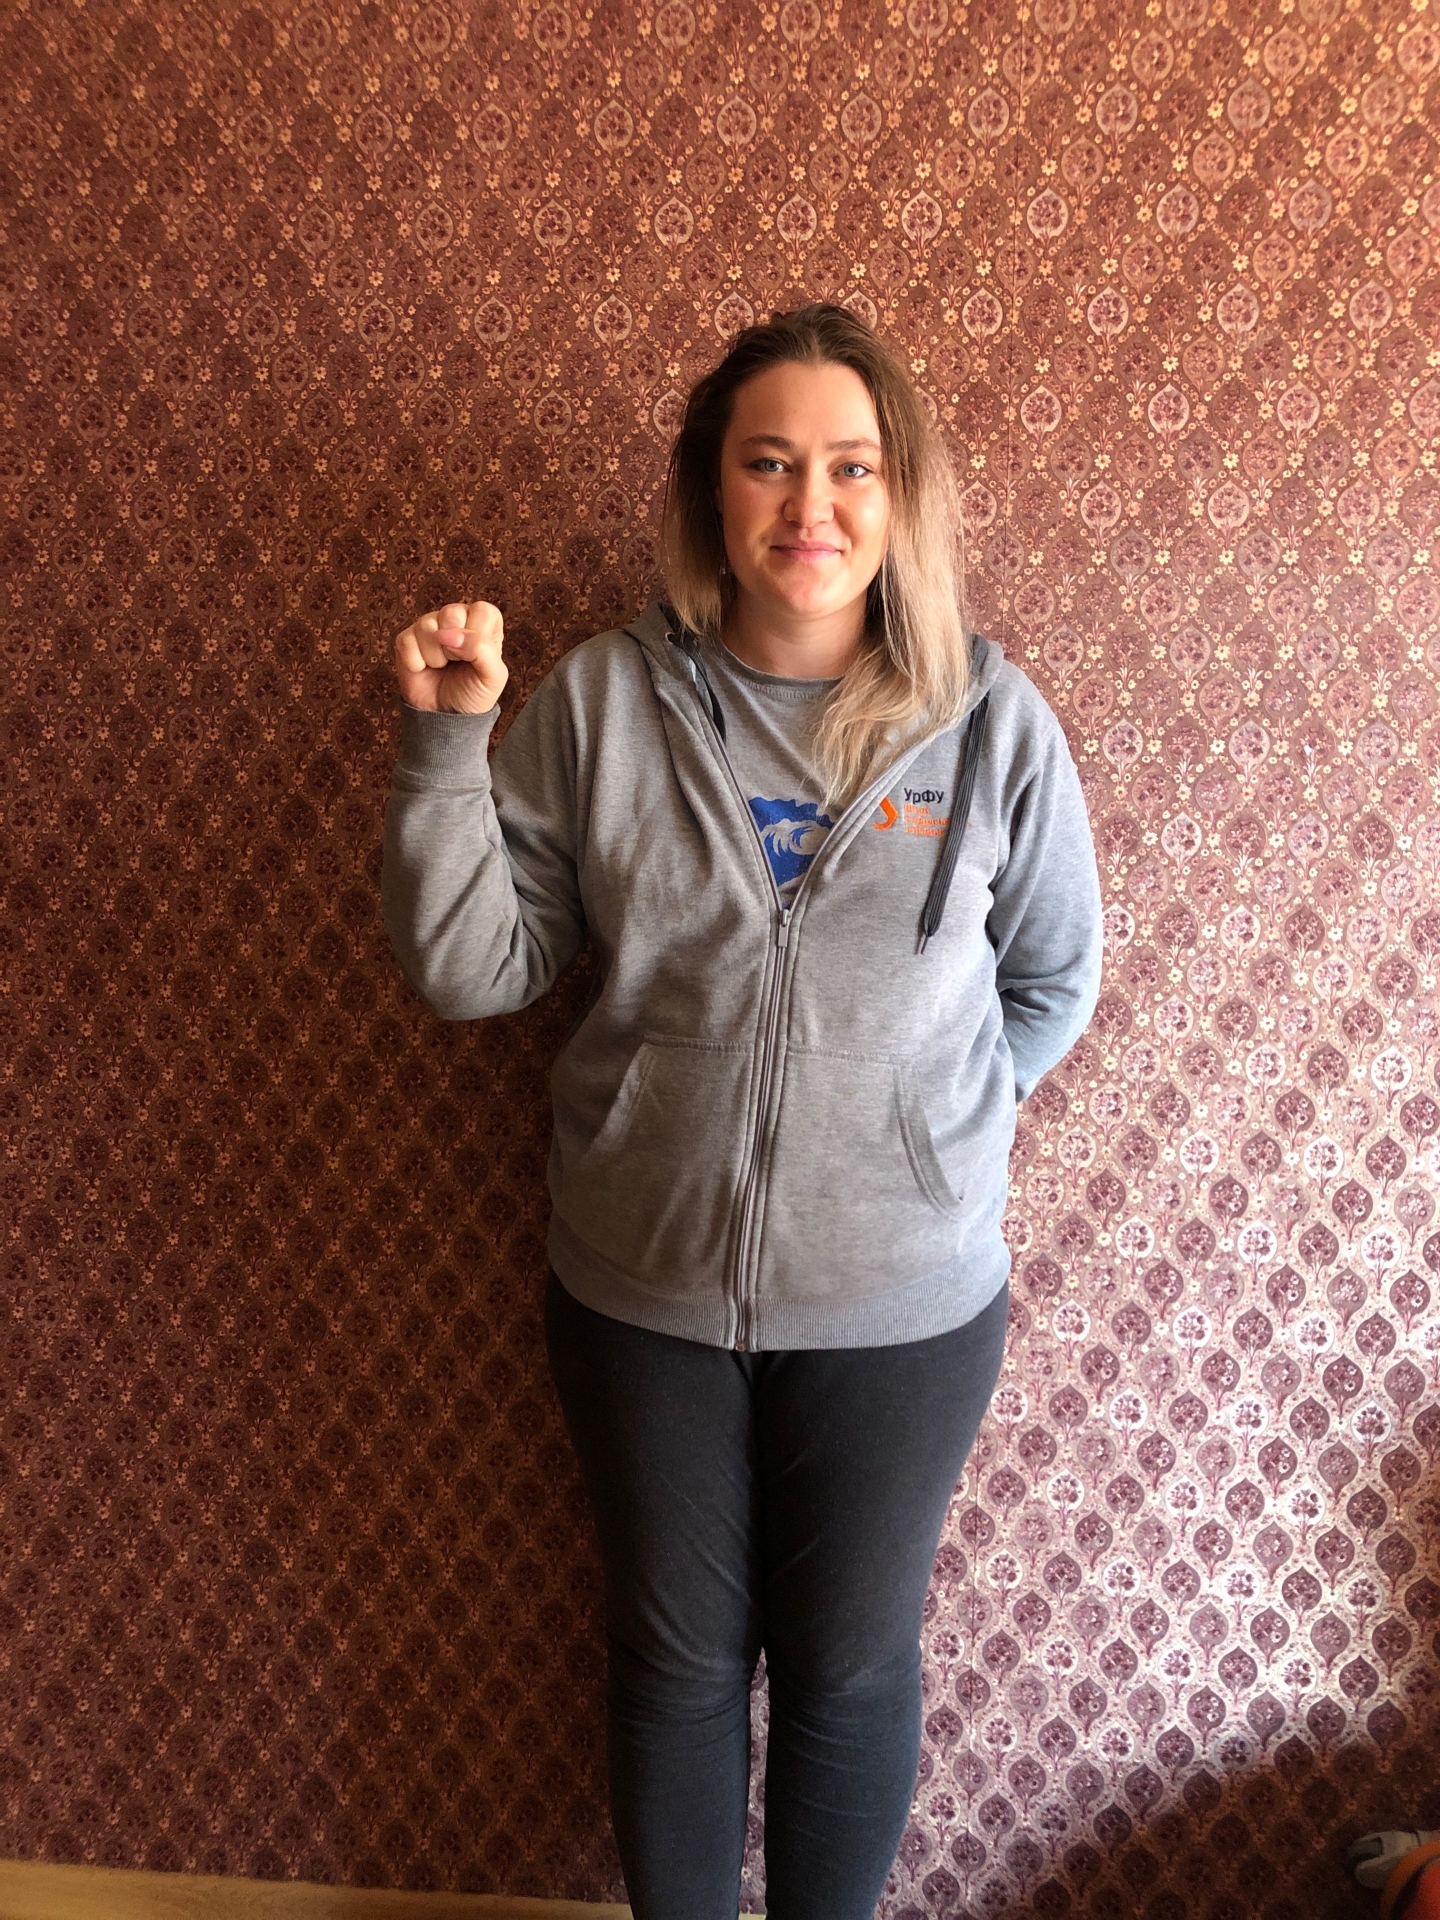
Label: clear